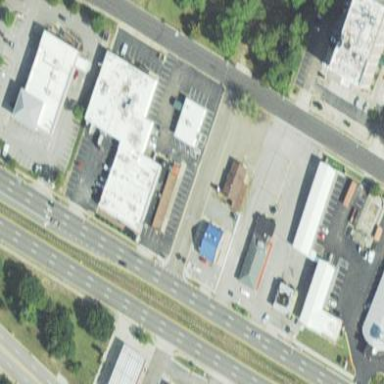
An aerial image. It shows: Retail area.